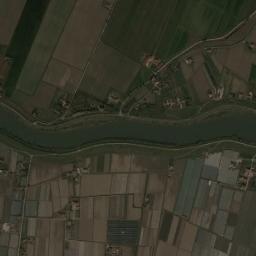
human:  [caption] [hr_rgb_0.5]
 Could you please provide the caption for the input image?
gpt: There are many trees around the river .

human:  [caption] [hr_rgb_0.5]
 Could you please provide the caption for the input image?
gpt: A curvy, Light green river, With green and tan mixed fields on both sides, And scattered buildings .

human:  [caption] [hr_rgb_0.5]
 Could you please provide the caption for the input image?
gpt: The river goes through bare and green farmland .

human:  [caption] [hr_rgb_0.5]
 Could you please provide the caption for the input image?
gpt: The dark green river goes through the farmland .

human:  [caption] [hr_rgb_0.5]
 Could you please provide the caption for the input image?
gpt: There are many brown farmlands near the river .